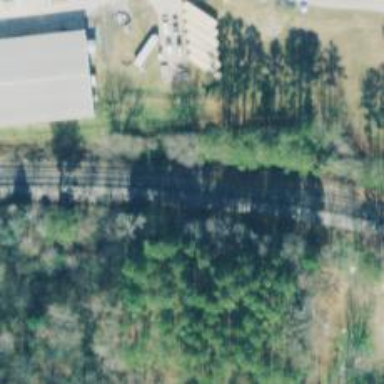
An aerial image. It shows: Railway track.